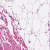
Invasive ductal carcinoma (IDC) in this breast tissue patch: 0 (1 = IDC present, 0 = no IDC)